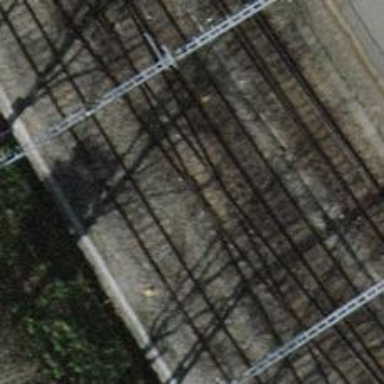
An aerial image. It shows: Railway crossing.